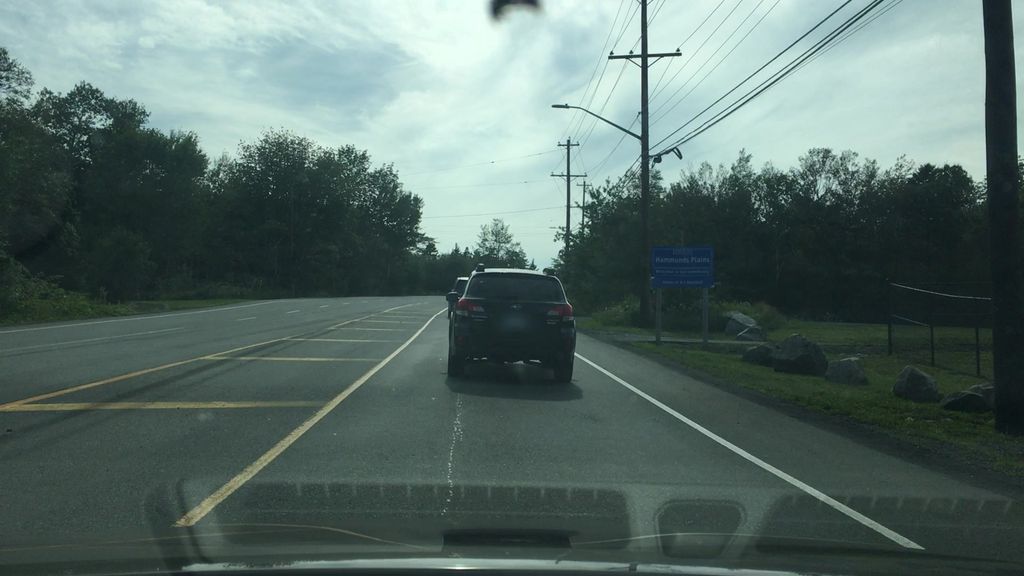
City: halifax